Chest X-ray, PA view. Patient: 72 years old, sex F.
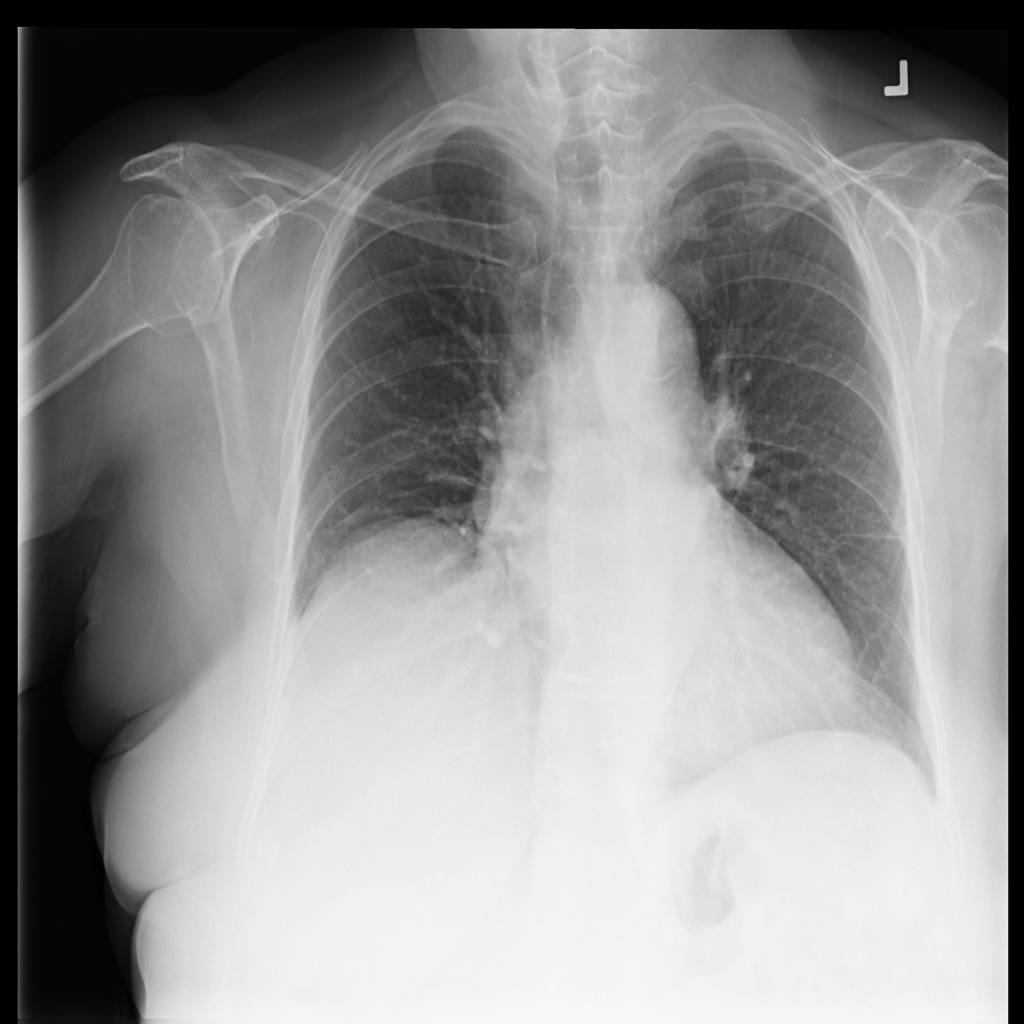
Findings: No Finding